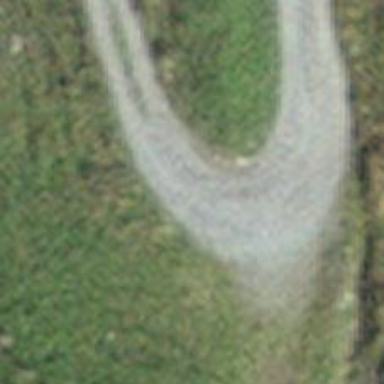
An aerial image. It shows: Track road with grade4 tracktype.